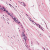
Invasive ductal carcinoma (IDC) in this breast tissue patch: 0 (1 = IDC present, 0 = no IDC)